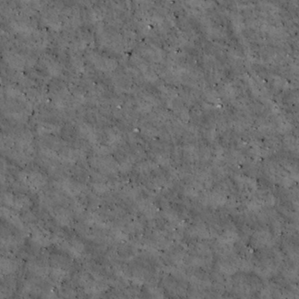
Label: non_frost